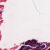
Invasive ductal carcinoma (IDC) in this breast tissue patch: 0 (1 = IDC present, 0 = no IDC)